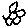
Label: flower